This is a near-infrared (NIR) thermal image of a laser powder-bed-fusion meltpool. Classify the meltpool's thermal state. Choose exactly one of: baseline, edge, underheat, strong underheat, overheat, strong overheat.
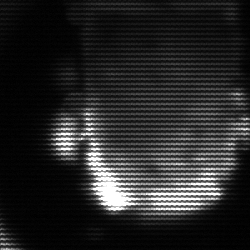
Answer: baseline